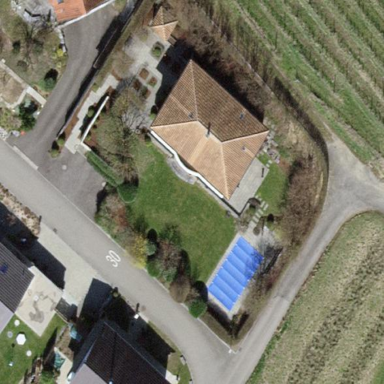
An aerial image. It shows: Hipped roof house.